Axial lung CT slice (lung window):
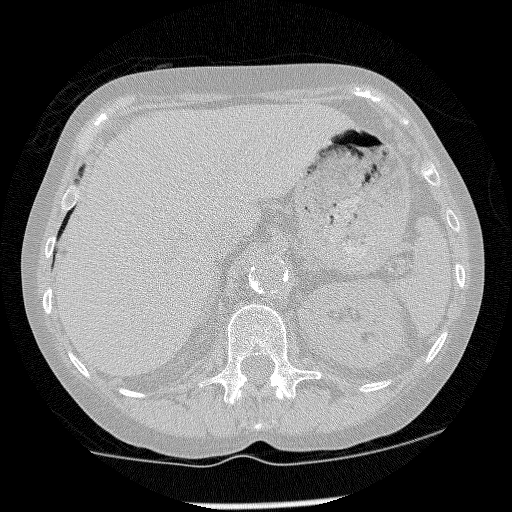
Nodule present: no